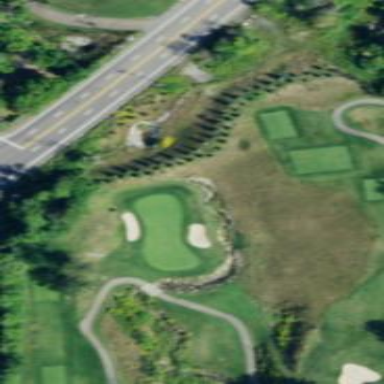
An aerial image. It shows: Rough area on grassy golf course.